Question: How can I make categories listing appear in a dropdown on smaller screens?
Similar to the concept where a navigation bar with pages is substituted for a hamburger menu on smaller screens.
So on the current website that I'm designing using Jupiter Wordpress theme with Elementor page builder. I wanned to create a project page where it would display a Blog list type of element with categories uptop

I'm new to coding :D i have a rough understanding of the structure of things when it comes to HTML and CSS.
Thank you in advanced :D
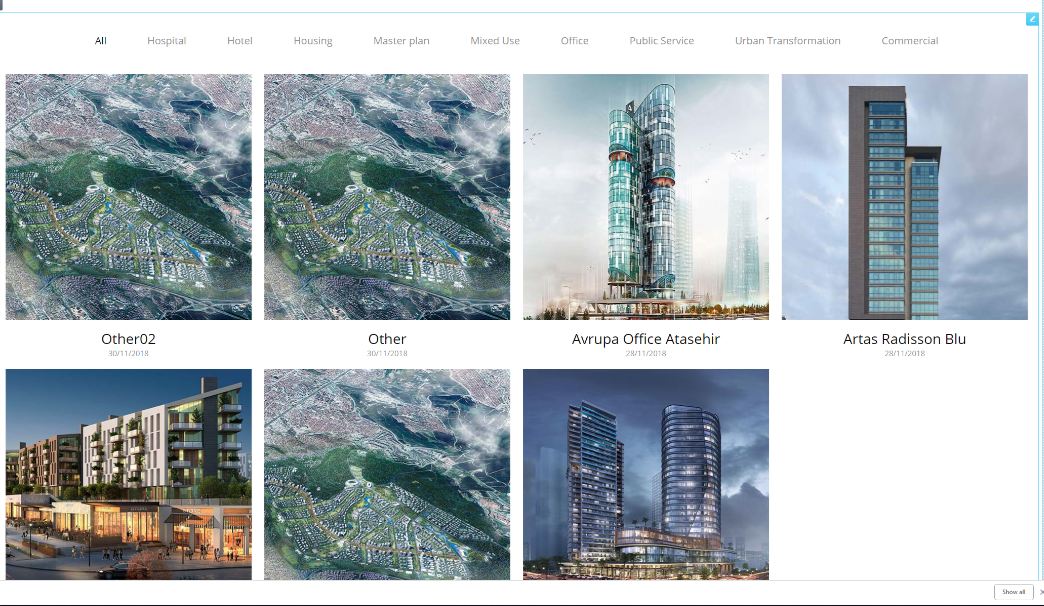
Answer: Very useful in your case will be @media selector. You can use @media to detect i.a. size of the screen, and apply for it other CSS properties.
For example:
'''
@media (max-width: 500px) {
header {
display: none;
}
}
'''
I hope, that i helped ;)